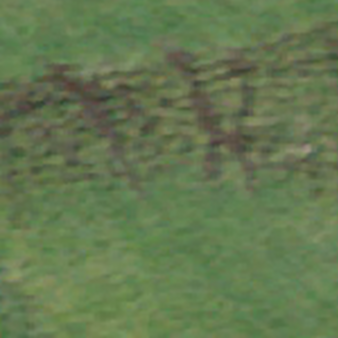
Label: other